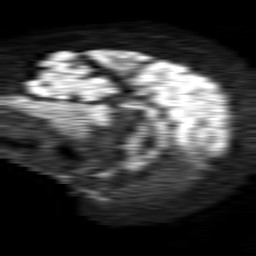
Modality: TRACE
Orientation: sagittal
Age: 83
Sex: female
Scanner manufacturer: philips
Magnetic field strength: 1.5 T
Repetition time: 4.6 s
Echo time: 0.08517 s